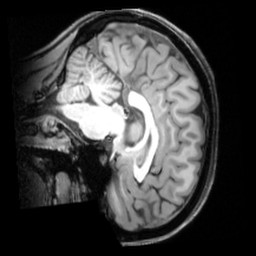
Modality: T1w
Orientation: sagittal
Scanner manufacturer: siemens
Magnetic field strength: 3 T
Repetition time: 1.9 s
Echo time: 0.00397 s